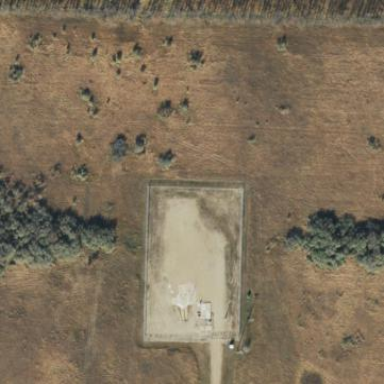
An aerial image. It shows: Military bunker enclosed by fence.